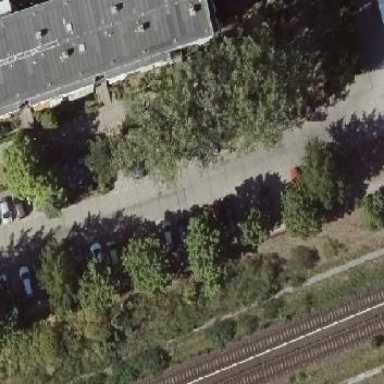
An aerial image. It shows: Street-side parking area with concrete surface.